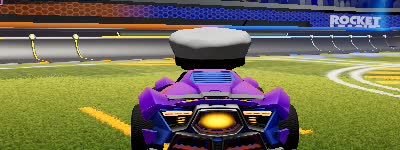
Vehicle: werewolf